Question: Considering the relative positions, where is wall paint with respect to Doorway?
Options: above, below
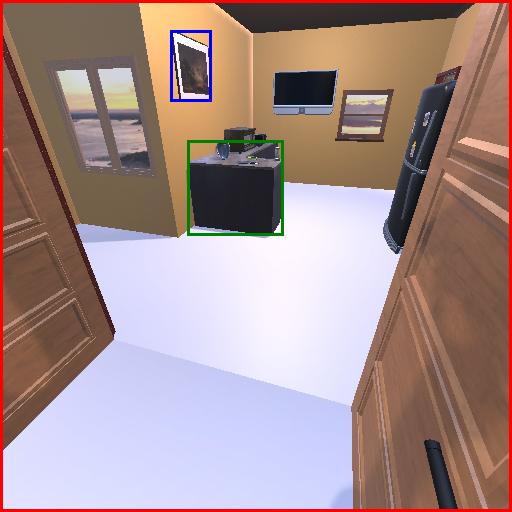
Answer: above